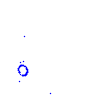
Particle: proton